Field crop: maize
Growth stage: 1
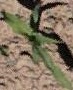
Species: maize